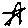
Label: star